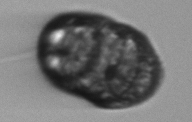
Label: Margalefidinium